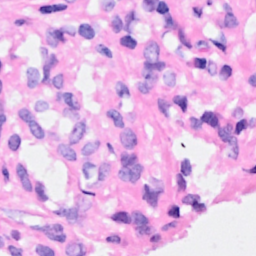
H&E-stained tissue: Breast